This is a demodulated (Hilbert-envelope) spectrum computed from a bearing vibration snapshot; the dashed markers indicate where each bearing fault type would appear (BPFO, BPFI, BSF, FTF). Classify the bearing condition as one of: normal, inner_race, outer_race, ball.
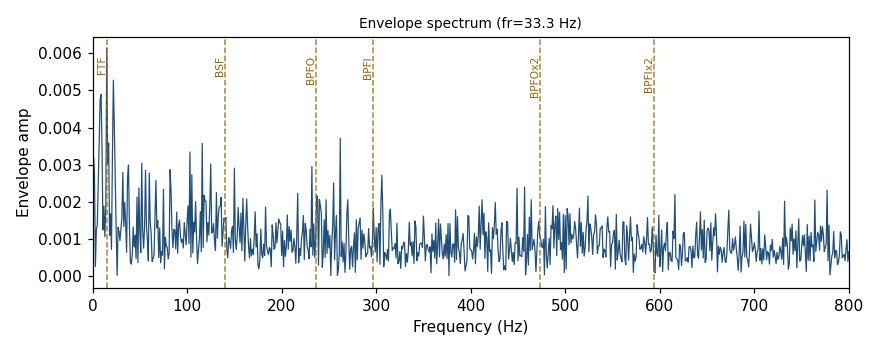
Answer: normal